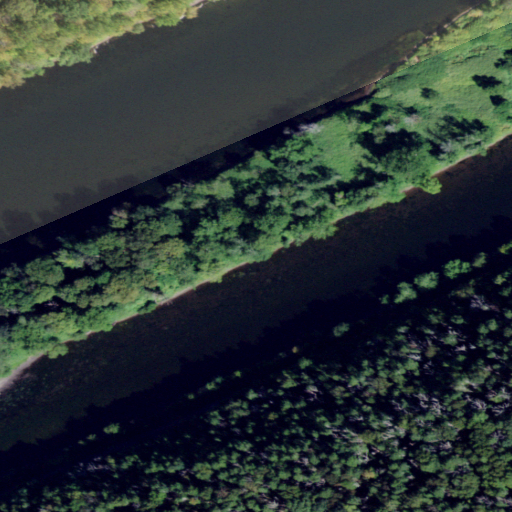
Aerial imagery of island in New Jersey named Tocks Island containing open water, deciduous forest, mixed forest, open development, evergreen forest, woody wetlands, high intensity development, grassland, and herbaceous wetlands